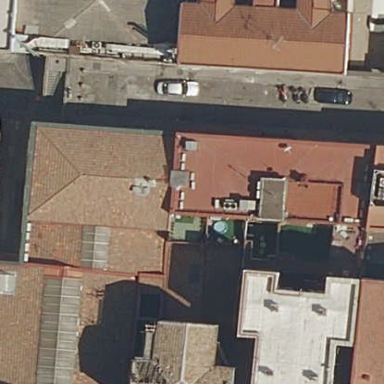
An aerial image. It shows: Hipped roof apartment building.